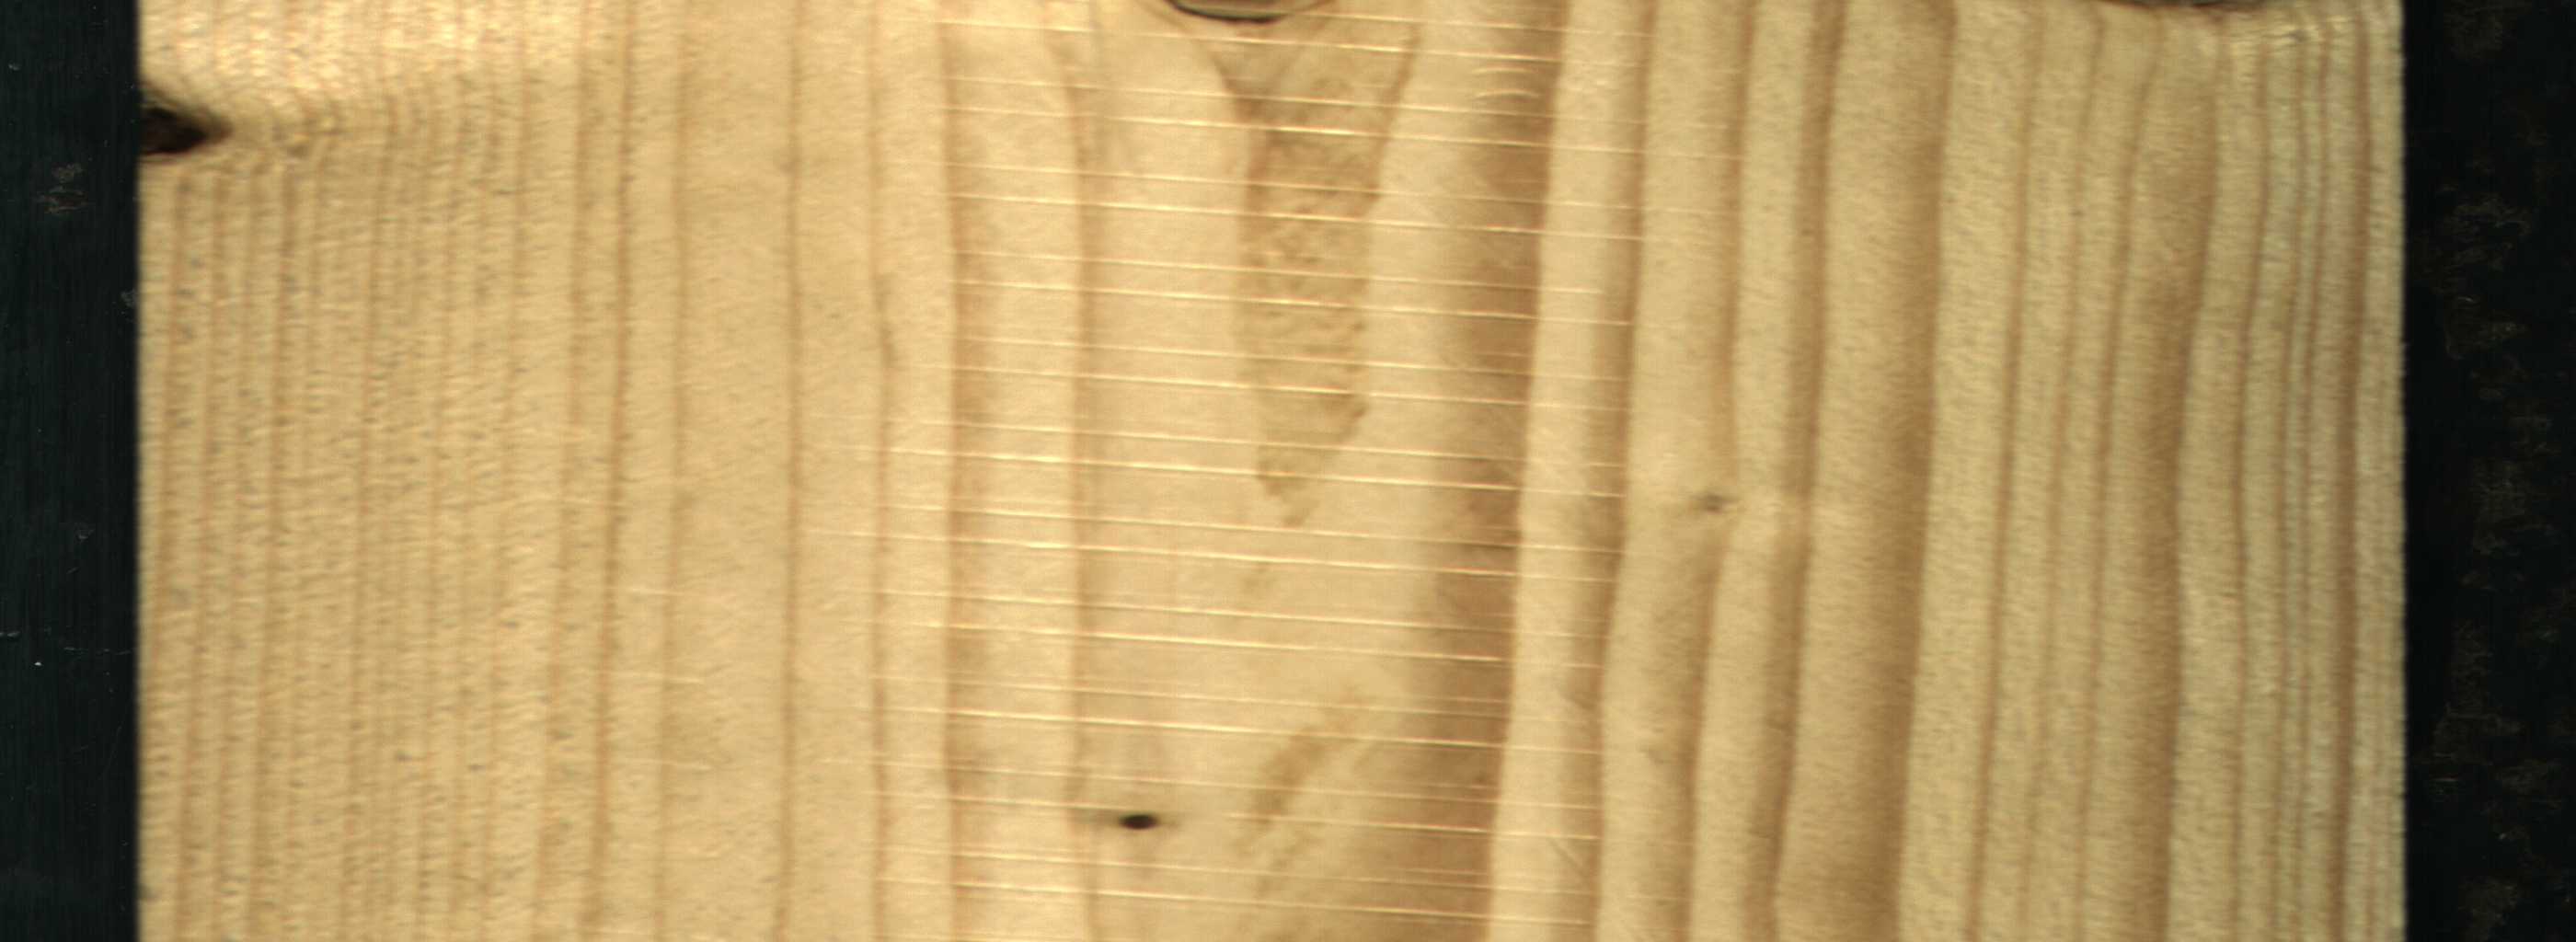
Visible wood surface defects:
Knot_missing
Dead_Knot
Dead_Knot
Live_Knot